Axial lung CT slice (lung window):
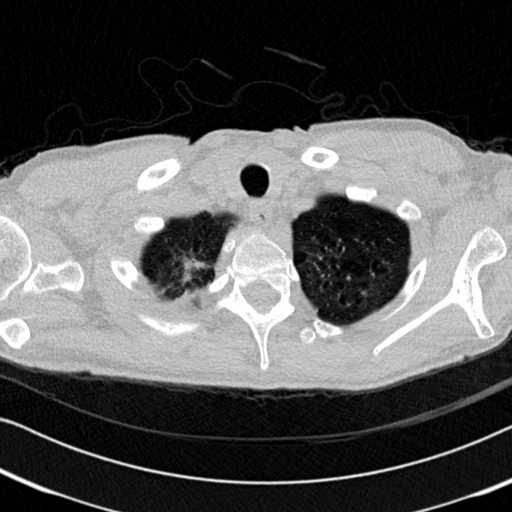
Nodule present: no